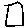
Label: square